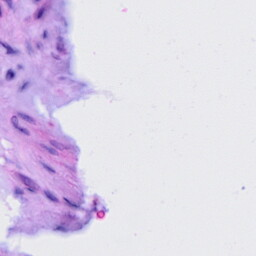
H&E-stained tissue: Cervix